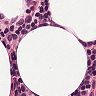
Metastatic tissue present: no